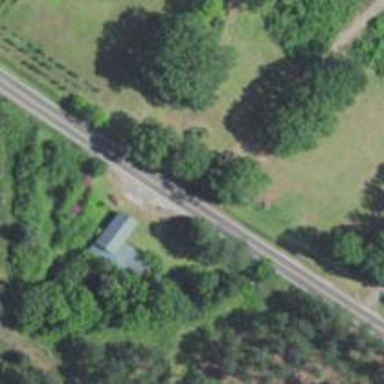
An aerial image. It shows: Tertiary road.